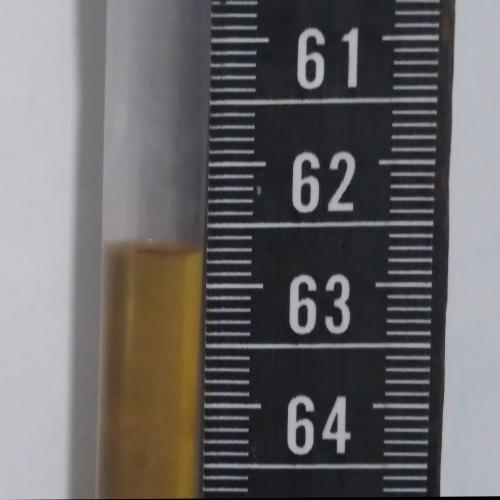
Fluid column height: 62.7 cm